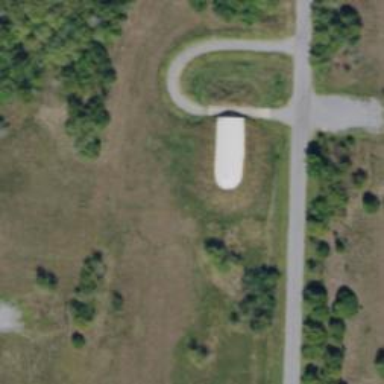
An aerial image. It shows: Military bunker.